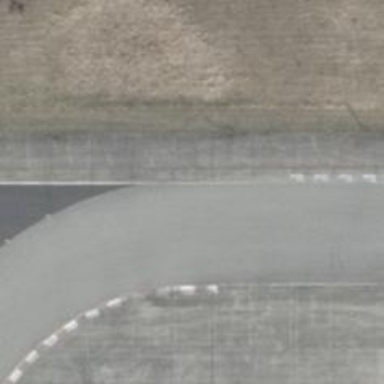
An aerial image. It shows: Raceway road.